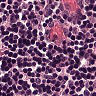
Metastatic tissue present: no